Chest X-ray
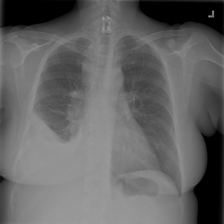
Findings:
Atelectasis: negative
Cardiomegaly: negative
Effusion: negative
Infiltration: negative
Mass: negative
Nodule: negative
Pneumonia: negative
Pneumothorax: negative
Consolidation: negative
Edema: negative
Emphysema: negative
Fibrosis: negative
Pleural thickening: negative
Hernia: negative